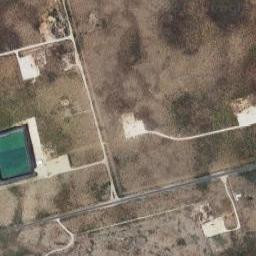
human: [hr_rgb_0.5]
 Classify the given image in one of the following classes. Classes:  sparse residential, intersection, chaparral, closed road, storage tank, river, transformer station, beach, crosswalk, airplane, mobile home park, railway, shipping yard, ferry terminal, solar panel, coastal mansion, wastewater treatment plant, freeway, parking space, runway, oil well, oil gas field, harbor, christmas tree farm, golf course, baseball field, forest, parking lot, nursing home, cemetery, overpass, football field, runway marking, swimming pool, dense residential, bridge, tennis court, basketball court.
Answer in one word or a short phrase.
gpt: oil gas field